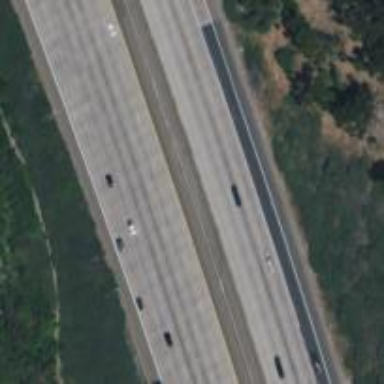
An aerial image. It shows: Motorway.